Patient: sex F, age 19
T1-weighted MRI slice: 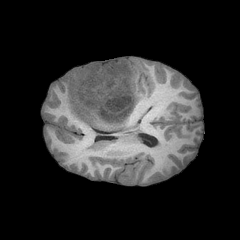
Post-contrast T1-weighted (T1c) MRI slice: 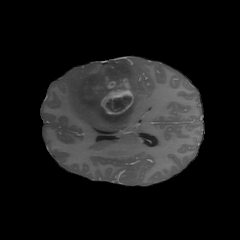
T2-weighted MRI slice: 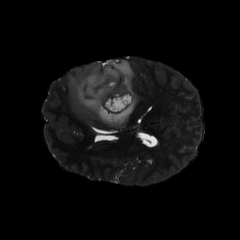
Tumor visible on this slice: yes
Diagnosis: Astrocytoma, IDH-mutant
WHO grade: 4